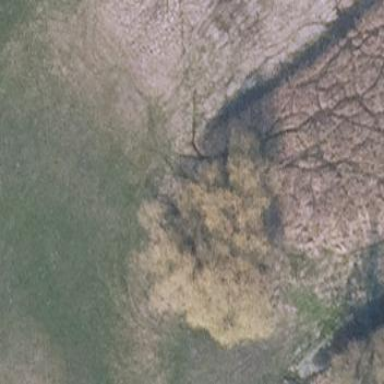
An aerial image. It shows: Patch of scrub vegetation.